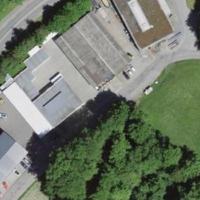
EUNIS habitat code: 55
Species observed at this site:
Populus tremula